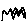
Label: zigzag